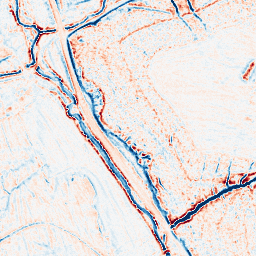
Category: edge_preserving
Decomposition family: bilateral
Decomposition parameters: d: 9
sigma_color: 100
sigma_space: 150
Upsampling method: sinc_hamming
Upsampling parameters: scale: 2
kernel_size: 8
Upsampling scale: 2